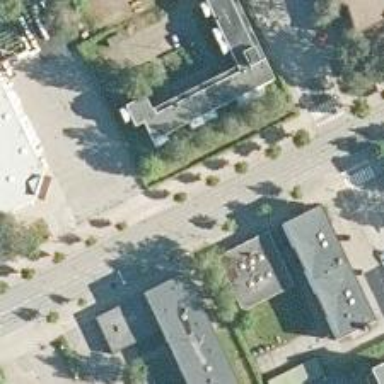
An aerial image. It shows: Image showing building with apartments.